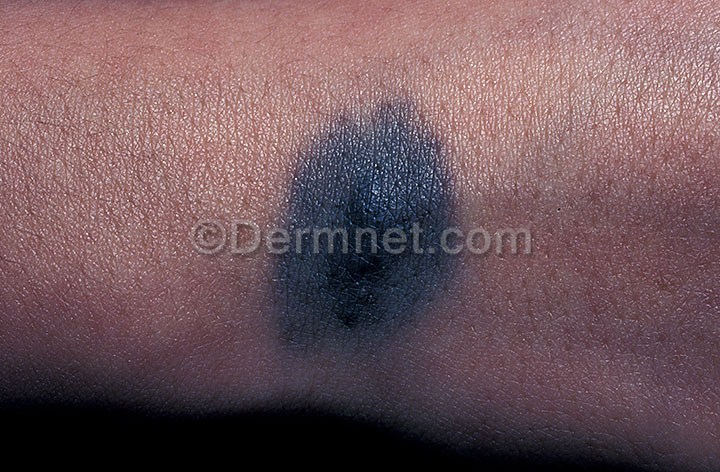
Disease: Melanoma Skin Cancer Nevi and Moles